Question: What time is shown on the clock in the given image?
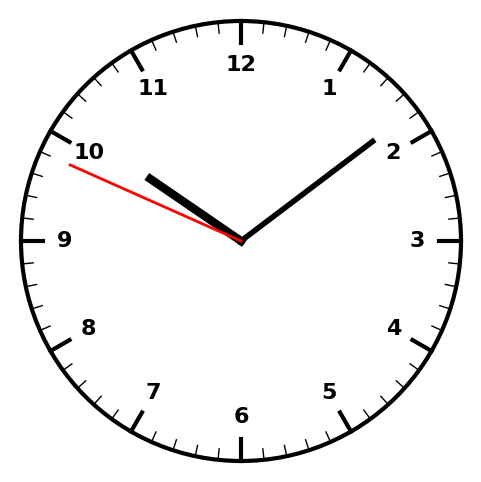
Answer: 10:08:49